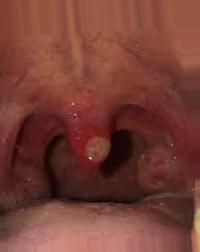
Condition: Mouth Ulcer